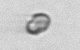
Label: Heterocapsa_rotundata